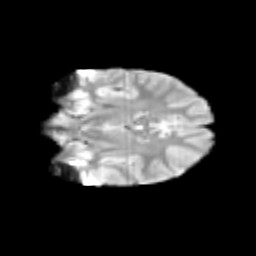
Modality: T2w
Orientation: coronal
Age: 10
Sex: female
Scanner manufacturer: siemens
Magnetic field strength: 3 T
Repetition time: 3.8 s
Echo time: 0.07 s